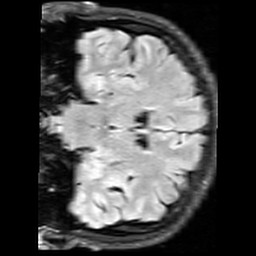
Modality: FLAIR
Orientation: coronal
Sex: male
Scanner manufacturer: siemens
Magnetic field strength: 3 T
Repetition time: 10 s
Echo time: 0.09 s